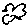
Label: bird